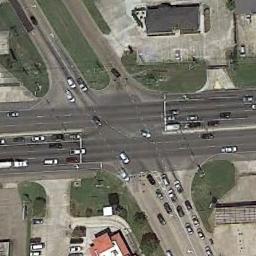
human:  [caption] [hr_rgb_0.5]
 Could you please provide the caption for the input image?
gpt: There are many trees near the intersection .

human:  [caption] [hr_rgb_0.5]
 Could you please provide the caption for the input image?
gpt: There was a line of trees east and west of the intersection .

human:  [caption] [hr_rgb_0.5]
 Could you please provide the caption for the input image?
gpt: There are many moving and waiting vehicles on the slanted intersection of the intersection, There are many buildings and some trees around the intersection, And many cars are parked in the open space beside the intersection .

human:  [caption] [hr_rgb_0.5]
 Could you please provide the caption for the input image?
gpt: A tilted intersection with dense traffic is between some buildings and green areas .

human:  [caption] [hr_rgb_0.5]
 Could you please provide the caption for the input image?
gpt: There are some green lawns around the intersection .